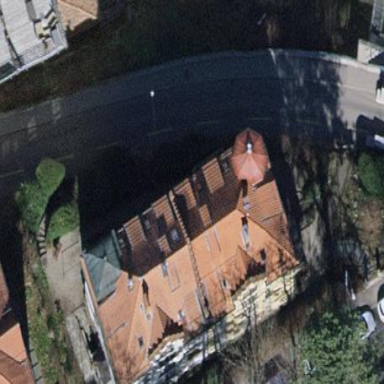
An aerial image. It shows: Apartment building with hipped roof.